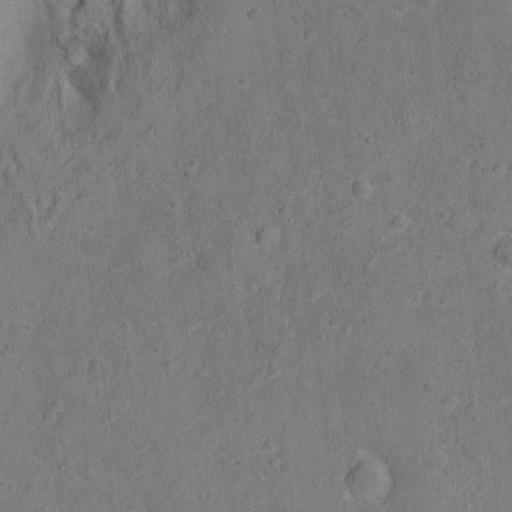
Classes present: Background